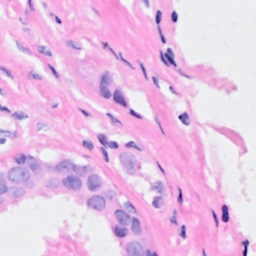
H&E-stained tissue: Breast